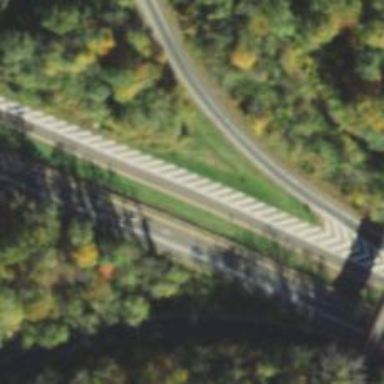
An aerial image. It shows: Asphalt road classified as primary highway with expressway characteristics.